Aerial crown-view tile of a tropical tree (Barro Colorado Island, Panama), acquired 20250818:
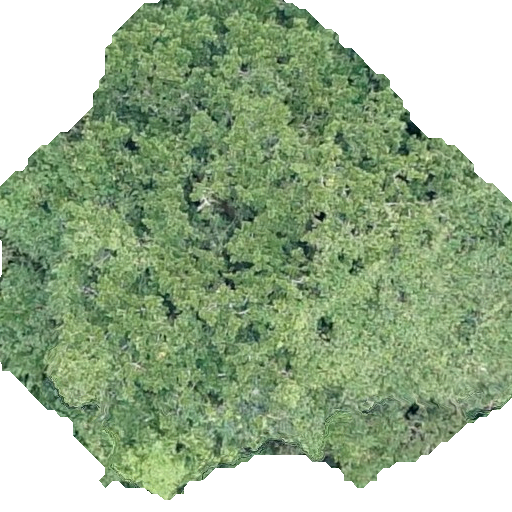
Species: Hieronyma alchorneoides
GBIF accepted scientific name: Hieronyma alchorneoides
Crown area: 283.196 m²